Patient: sex F, age 71
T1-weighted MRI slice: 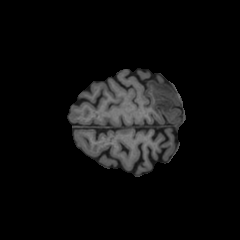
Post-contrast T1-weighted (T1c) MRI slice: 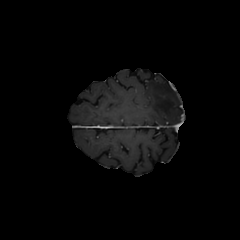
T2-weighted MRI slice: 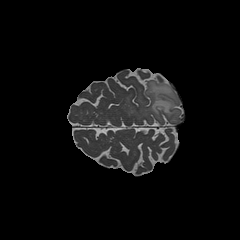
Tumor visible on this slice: yes
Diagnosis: Astrocytoma, IDH-mutant
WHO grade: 2